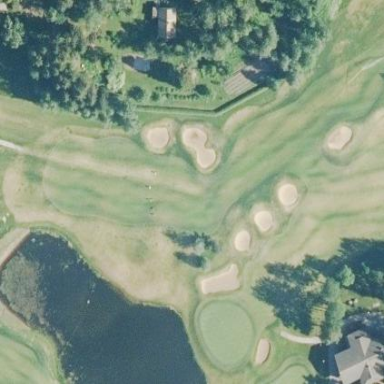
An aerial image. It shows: Grassy area designated as golf fairway.